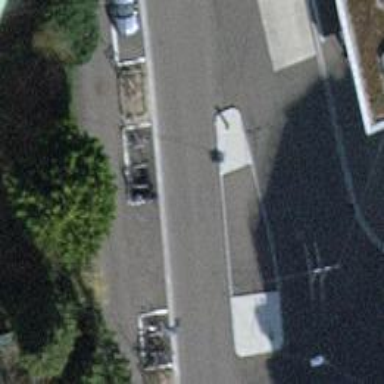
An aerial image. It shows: Unmarked crossing with pedestrian island.